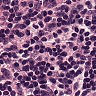
Metastatic tissue present: no